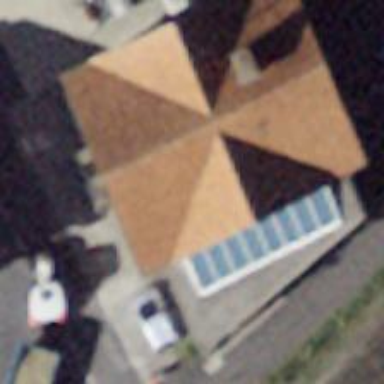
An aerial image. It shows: Restaurant.